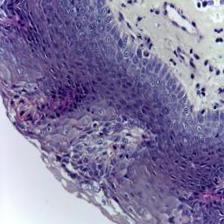
Diagnosis: Normal